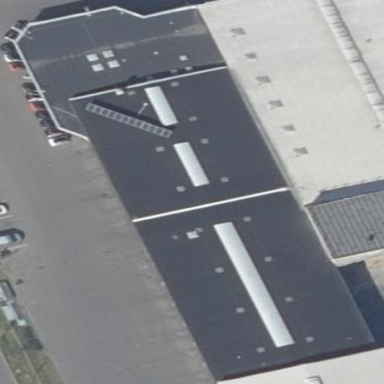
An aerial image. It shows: Retail building.